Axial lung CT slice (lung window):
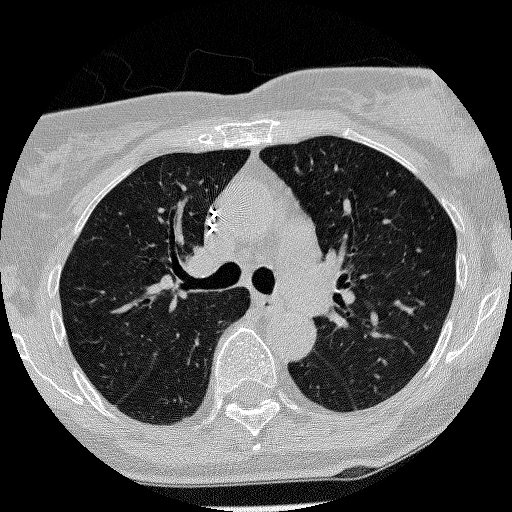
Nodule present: no